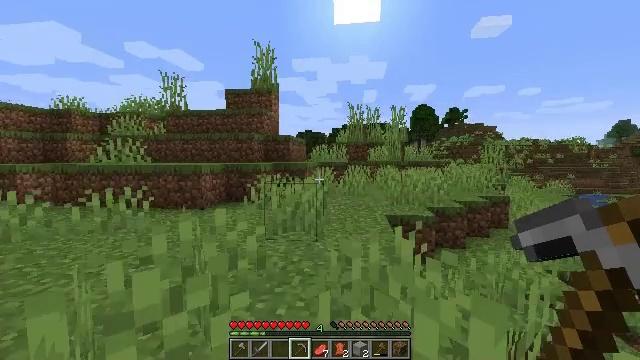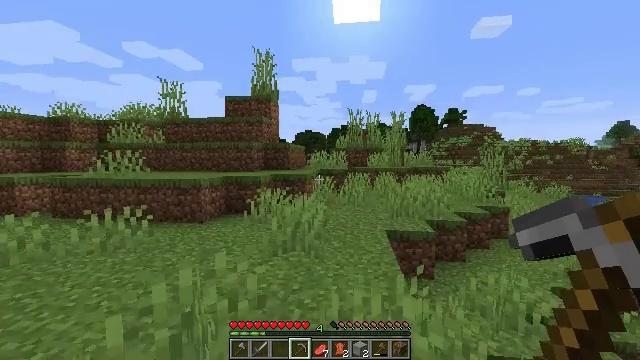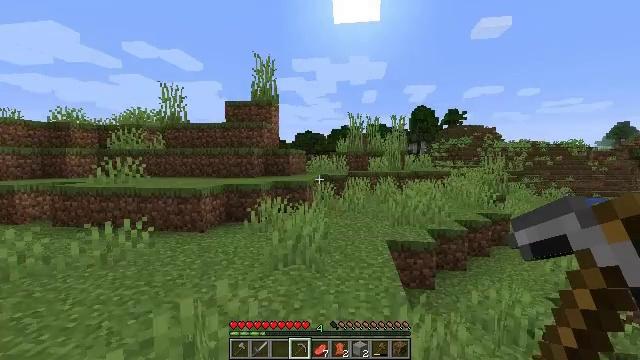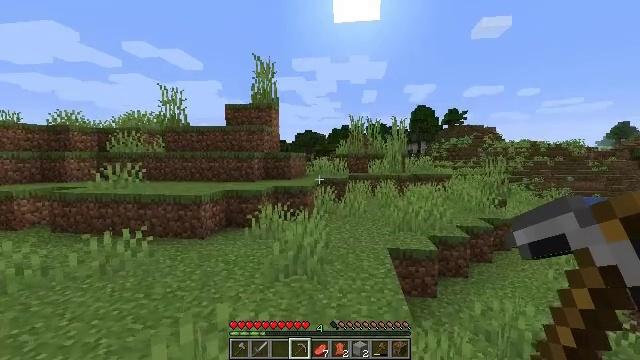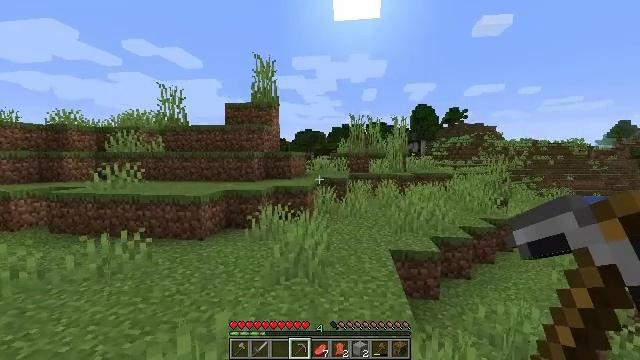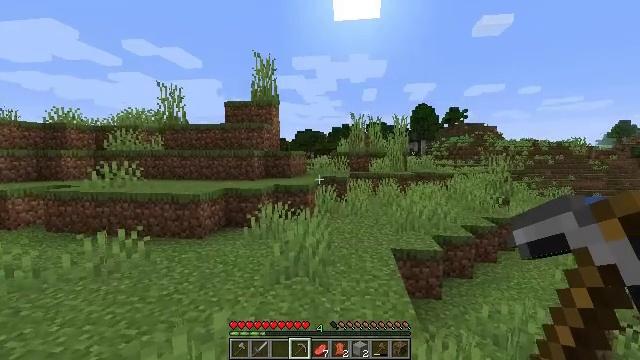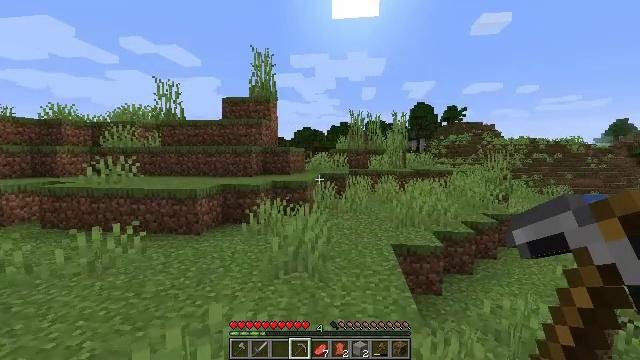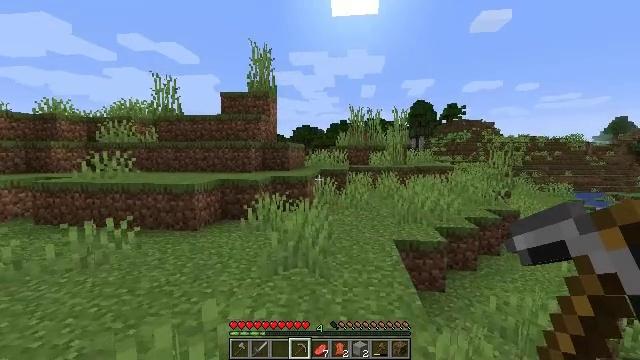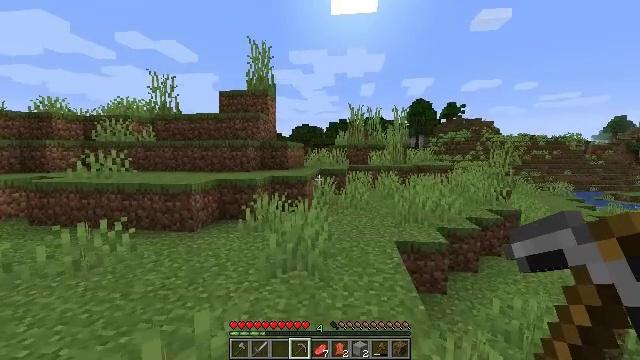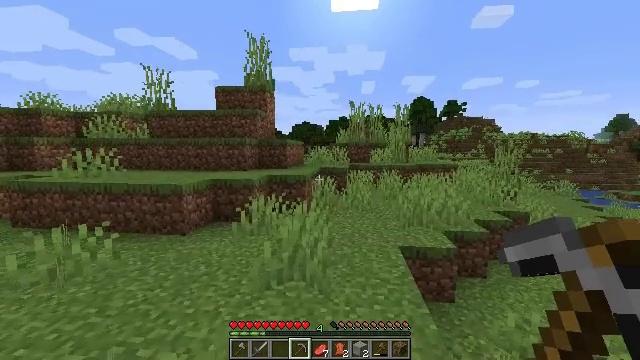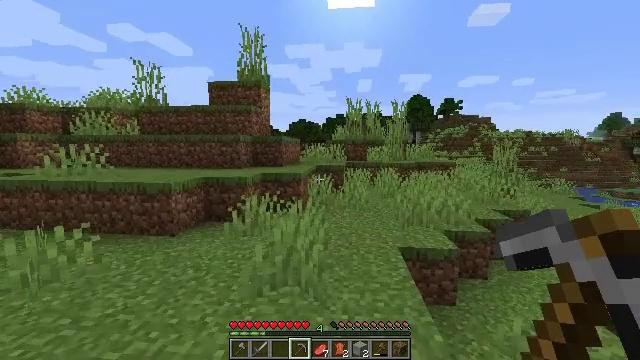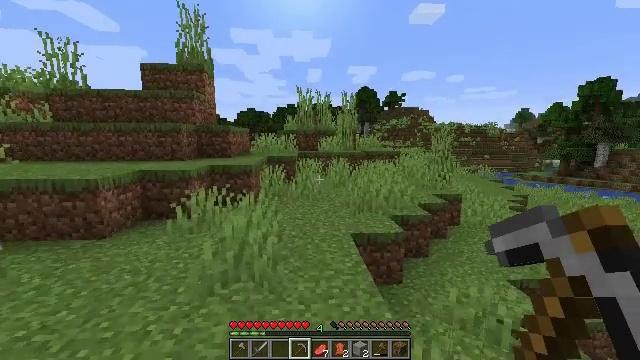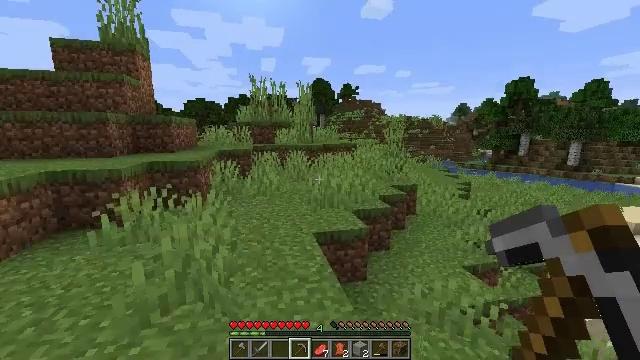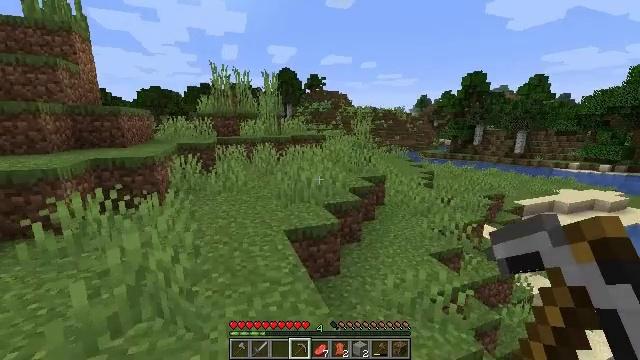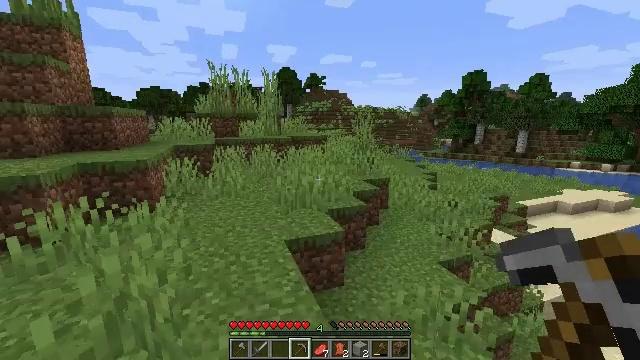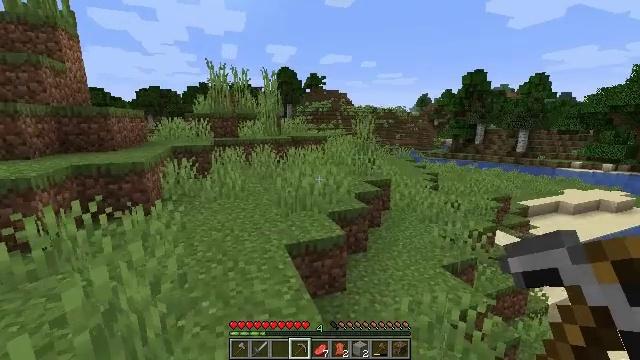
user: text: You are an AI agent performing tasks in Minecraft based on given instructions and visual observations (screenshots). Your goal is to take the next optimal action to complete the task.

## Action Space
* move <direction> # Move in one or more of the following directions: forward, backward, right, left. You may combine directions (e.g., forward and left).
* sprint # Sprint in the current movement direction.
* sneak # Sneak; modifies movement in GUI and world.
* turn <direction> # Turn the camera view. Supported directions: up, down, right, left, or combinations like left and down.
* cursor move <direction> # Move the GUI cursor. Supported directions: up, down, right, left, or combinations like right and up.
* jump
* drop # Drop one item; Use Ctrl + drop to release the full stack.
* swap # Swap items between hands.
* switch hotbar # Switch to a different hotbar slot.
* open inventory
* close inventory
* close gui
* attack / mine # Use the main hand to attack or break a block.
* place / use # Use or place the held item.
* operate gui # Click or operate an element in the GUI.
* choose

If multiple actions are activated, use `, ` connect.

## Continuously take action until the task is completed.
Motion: motion action
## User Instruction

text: Remove the tall grass to clear the area.
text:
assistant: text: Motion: move forward, jump
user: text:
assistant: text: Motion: move forward, jump
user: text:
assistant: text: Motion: move forward
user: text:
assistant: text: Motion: move forward
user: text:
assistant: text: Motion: move forward
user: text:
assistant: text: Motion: move forward
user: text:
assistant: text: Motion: move forward
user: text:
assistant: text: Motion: move forward
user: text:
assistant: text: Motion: move forward
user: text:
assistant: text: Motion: move forward
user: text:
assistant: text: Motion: move forward, turn right and down
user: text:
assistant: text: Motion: move forward, turn right and down
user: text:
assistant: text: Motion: move forward, turn right and down
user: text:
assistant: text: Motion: move forward
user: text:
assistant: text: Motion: move forward
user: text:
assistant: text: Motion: move forward
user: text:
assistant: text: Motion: move forward
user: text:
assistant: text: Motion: move forward
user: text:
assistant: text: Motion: move forward
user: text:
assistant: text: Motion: move forward and move left
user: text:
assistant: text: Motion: move forward and move left
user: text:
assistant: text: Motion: move forward and move left
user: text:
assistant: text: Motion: move forward and move left, turn right and down
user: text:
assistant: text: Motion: move forward, turn right and down
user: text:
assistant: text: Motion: move forward
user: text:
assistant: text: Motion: move forward
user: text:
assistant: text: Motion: move forward
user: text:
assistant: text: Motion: move forward
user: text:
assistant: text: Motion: move forward
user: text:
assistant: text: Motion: move forward